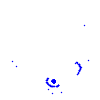
Particle: kaon